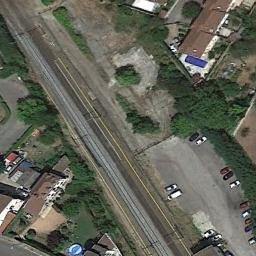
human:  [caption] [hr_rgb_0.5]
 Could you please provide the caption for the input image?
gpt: There are many cars beside the railway .

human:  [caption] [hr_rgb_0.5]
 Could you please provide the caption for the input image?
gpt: There are two railways in the middle of the two highways .

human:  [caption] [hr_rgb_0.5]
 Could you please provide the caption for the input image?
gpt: The railway is next to some trees and houses .

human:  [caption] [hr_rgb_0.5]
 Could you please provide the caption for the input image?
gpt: These railways are flanked by some houses and trees .

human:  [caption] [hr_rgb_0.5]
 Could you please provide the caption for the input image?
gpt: There are some green trees and buildings beside the railway .